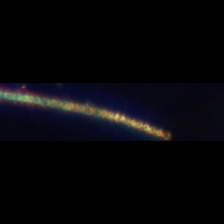
Taxon: Chaetoceros
Group: Diatoms